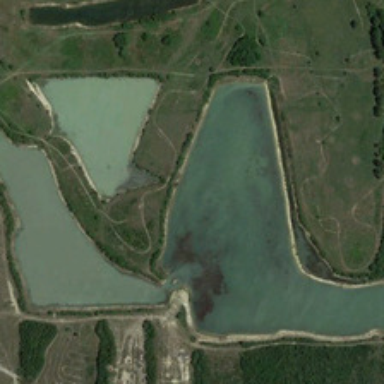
An irregular polygonal pond and a triangular pond are surrounded by green meadows .